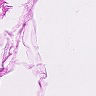
Metastatic tissue present: no